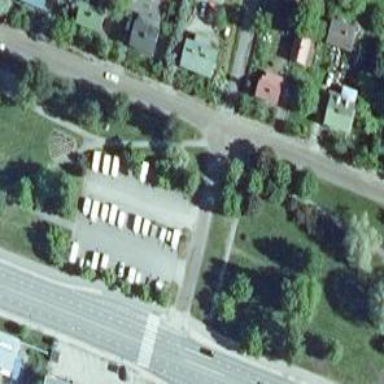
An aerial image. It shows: Parking area designated for caravans.